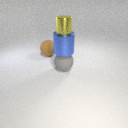
large gray rubber sphere below large blue metal cylinder